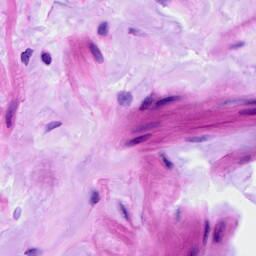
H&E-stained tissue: Ovarian